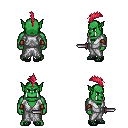
a pixel art fantasy rpg character, male body template, orc, green skin, white robe, magenta pants, ruby red mohawk hairstyle, cloth bracers, ghillies, dagger, four views (front, back, left, right), 2x2 character sprite sheet, small pixel art, hard edges, no anti-aliasing